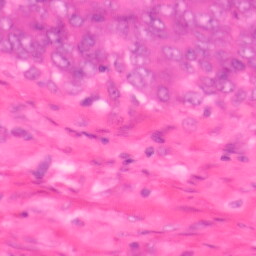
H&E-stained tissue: Colon